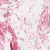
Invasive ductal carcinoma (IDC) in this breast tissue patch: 0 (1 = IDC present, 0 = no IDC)